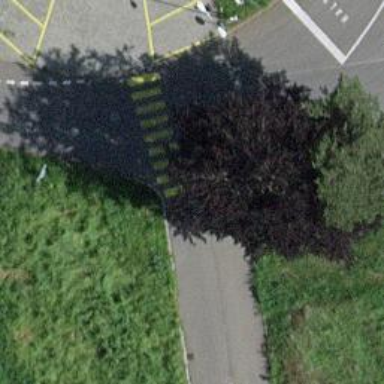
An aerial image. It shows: Zebra crossing on the road.